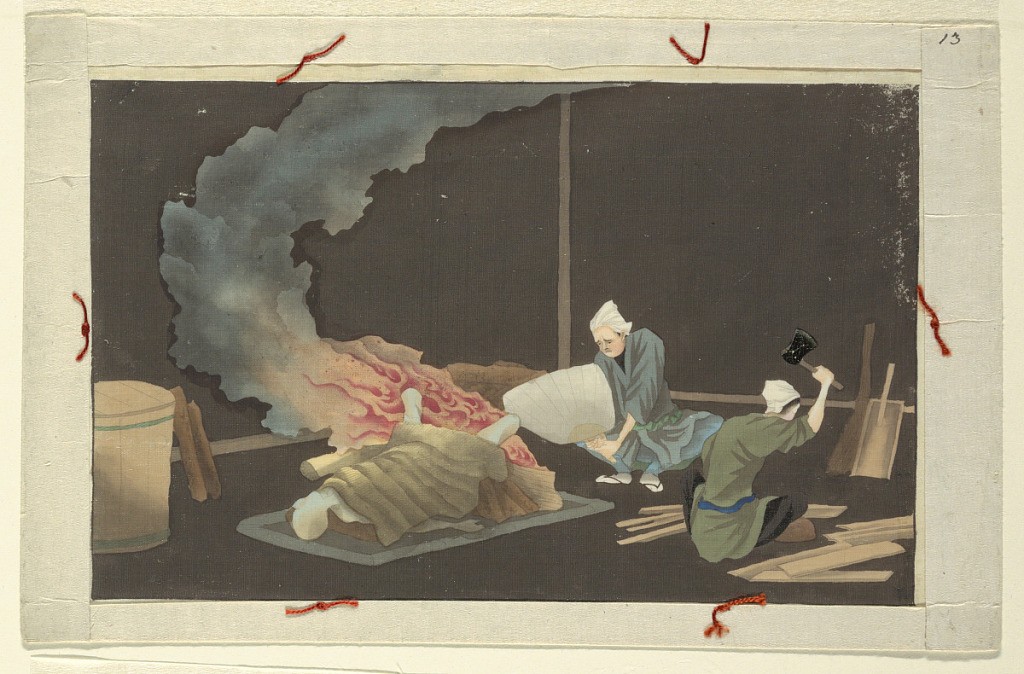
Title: One of Sixteen Scenes of the Death and Burial of a Man
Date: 19th century
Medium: Japan watercolor on silk or paper
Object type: drawing
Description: From a series of sixteen scenes of the death and burial of a man in Japan.